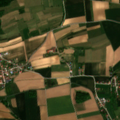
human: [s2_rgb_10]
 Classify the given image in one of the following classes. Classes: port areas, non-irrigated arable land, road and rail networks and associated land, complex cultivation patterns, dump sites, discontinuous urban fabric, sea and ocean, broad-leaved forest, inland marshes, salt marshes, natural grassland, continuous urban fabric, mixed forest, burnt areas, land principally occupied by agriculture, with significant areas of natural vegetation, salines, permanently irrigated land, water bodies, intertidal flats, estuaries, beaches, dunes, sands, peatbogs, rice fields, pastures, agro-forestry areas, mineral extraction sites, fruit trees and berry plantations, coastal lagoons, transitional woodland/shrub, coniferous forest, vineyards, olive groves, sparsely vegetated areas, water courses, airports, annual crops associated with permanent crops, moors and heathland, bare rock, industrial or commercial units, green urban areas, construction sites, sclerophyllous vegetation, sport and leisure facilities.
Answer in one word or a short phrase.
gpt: discontinuous urban fabric, non-irrigated arable land, vineyards, broad-leaved forest